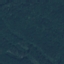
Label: Forest